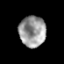
Tissue: prostate
Cell type: T cells
Senescence score: 0.3092
Nuclear area (px): 805
Mean DAPI intensity: 153.964